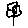
Label: flower